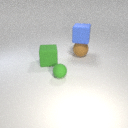
large brown rubber sphere to the right of large green rubber cube